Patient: sex M, age 76
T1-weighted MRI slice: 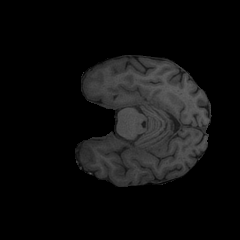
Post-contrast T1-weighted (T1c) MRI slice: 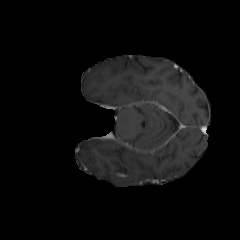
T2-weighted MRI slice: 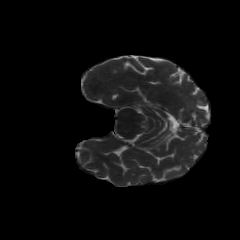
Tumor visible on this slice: no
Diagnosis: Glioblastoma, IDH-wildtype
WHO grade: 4